Question: I am new to Angular and I do have a problem with the styling of the rating stars of p-rating from the priming module.

I tried to work with the information provided by primeNG but was not successful in changing the star color at all. The only thing I could achieve was changing the background-color of the p-rating container.
<URL>
The given styling informations by the documentation did not help me at all.
Does anyone know how to change the color of the stars to let's say orange?
If that's the case, how do I do it?
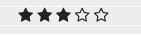
Answer: this style should change the starts color
'''
.ui-rating a {
color: blue !important;
}
'''
change blue for whatever color you want;